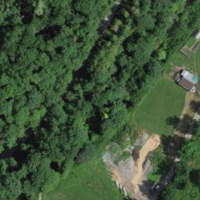
EUNIS habitat code: 41
Species observed at this site:
Carex spicata
Vicia sepium
Salix viminalis
Endomychus coccineus
Rubus caesius
Carex sylvatica
Prunus padus